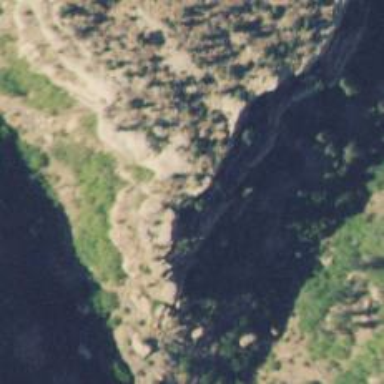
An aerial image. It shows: Cliff in nature.